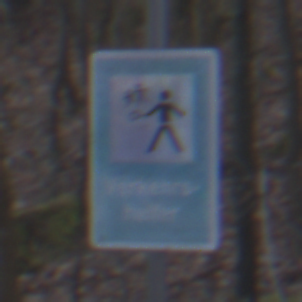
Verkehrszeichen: Verkehrshelfer
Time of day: MorningAfternoon
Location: Outdoor (Nature)
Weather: Overcast
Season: Winter
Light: Natural